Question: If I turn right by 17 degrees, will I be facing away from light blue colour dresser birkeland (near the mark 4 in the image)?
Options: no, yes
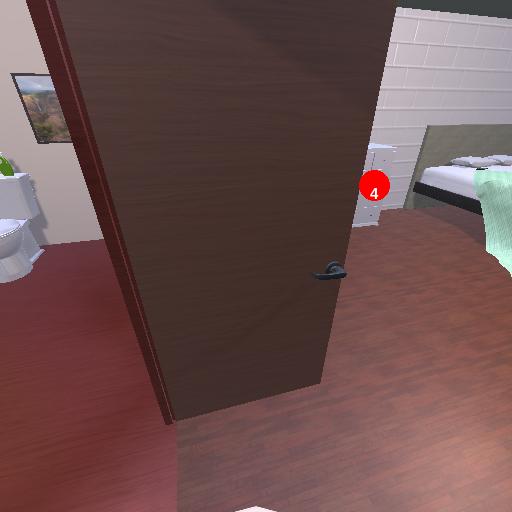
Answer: no